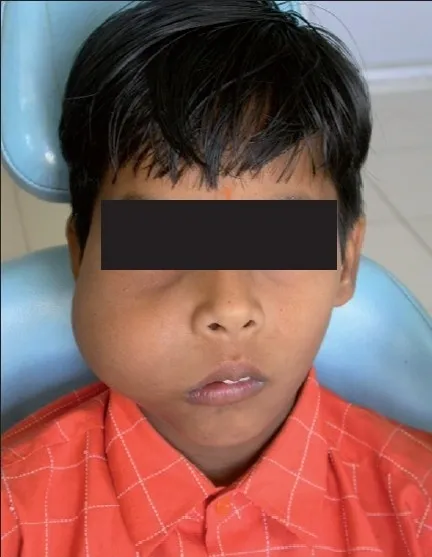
Painless bony hard swelling on the right maxilla, resulting in upward pushing of the right eyeball and eyelid.
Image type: medical_photograph (oral_photograph)